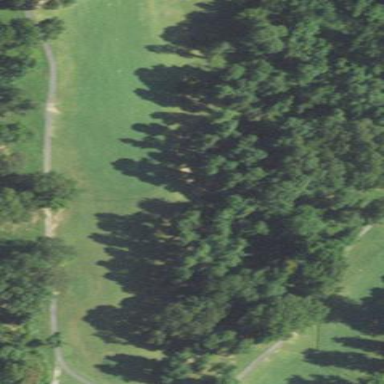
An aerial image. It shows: Rough area on grassy golf course.